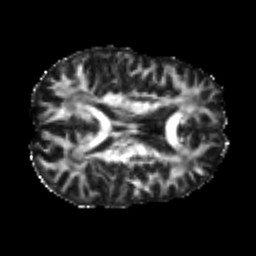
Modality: FA
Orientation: axial
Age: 22
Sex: male
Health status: healthy
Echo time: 0.074 s